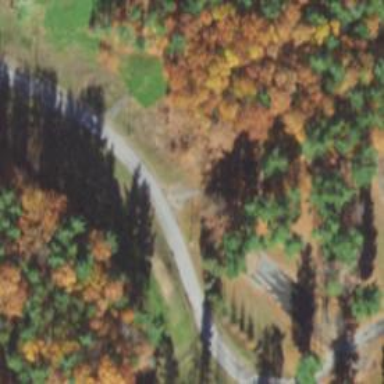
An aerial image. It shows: Unclassified road.